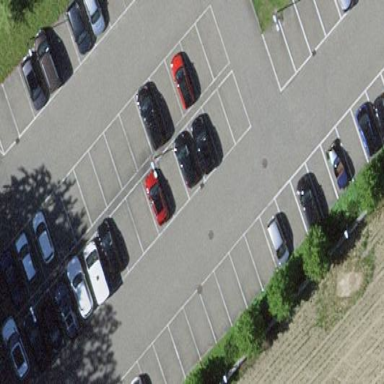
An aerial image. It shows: Parking area with asphalt surface.